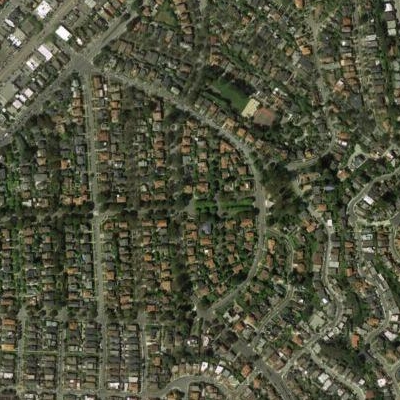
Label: Resident